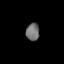
Tissue: lung
Cell type: Epithelial cells
Senescence score: 0.1401
Nuclear area (px): 230
Mean DAPI intensity: 110.7